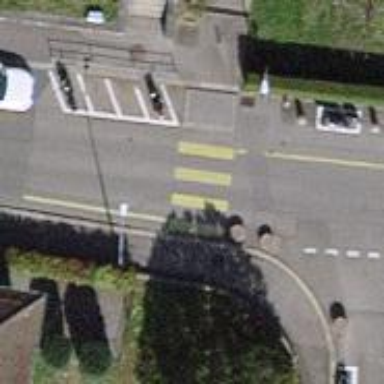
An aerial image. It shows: Uncontrolled road crossing.